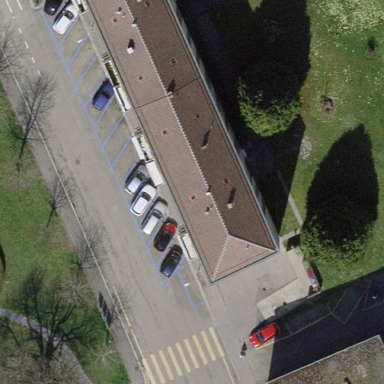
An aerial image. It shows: Hipped roof on apartment building.